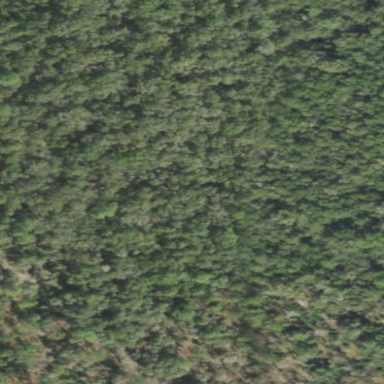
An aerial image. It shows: Mixed woodland area with various types of leaves.